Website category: auto
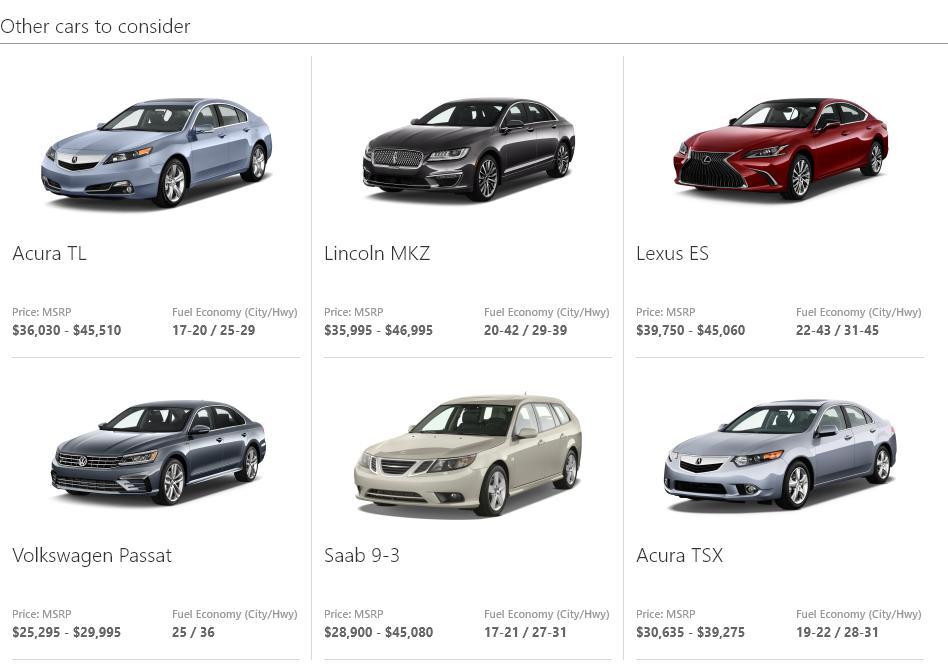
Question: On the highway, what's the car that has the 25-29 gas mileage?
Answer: Acura TL

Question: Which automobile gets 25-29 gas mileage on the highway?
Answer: Acura TL

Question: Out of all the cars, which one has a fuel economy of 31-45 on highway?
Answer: Lexus ES

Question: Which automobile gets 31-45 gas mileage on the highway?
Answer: Lexus ES

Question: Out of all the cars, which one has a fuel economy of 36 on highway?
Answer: Volkswagen Passat

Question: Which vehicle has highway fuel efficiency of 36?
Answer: Volkswagen Passat

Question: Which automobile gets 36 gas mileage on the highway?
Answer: Volkswagen Passat